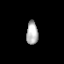
Tissue: prostate
Cell type: T cells
Senescence score: 0.6854
Nuclear area (px): 261
Mean DAPI intensity: 180.494